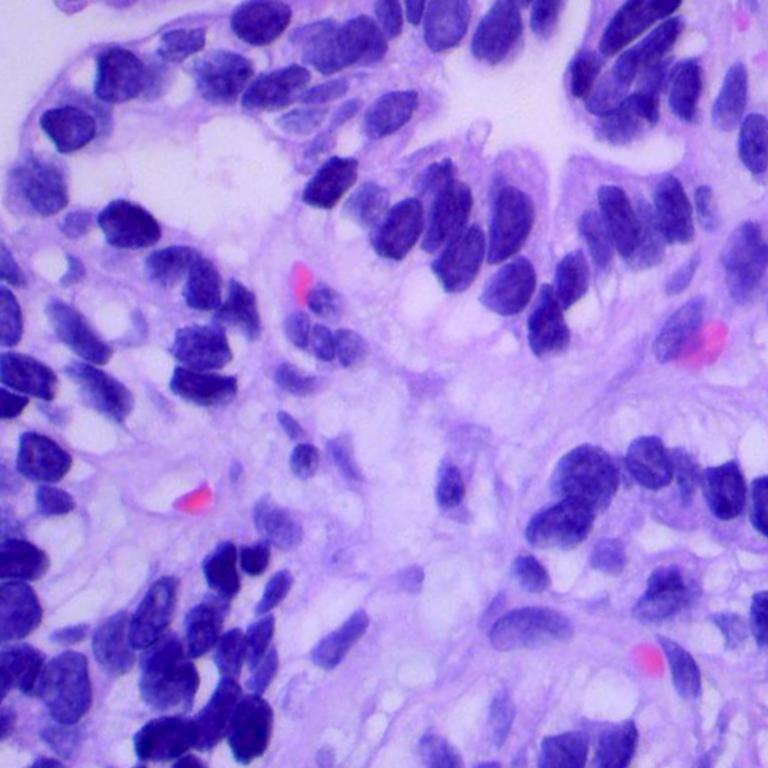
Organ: lung
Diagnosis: adenocarcinomas